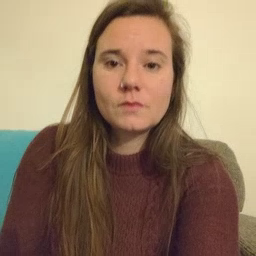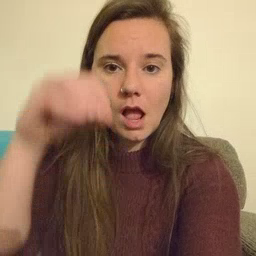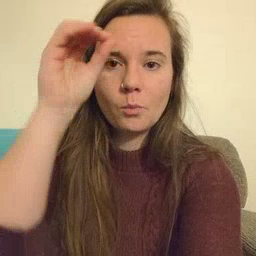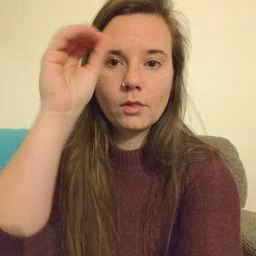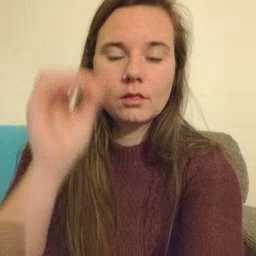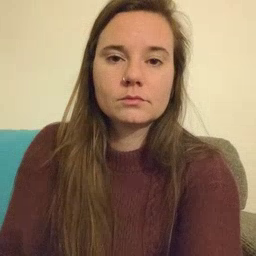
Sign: owl